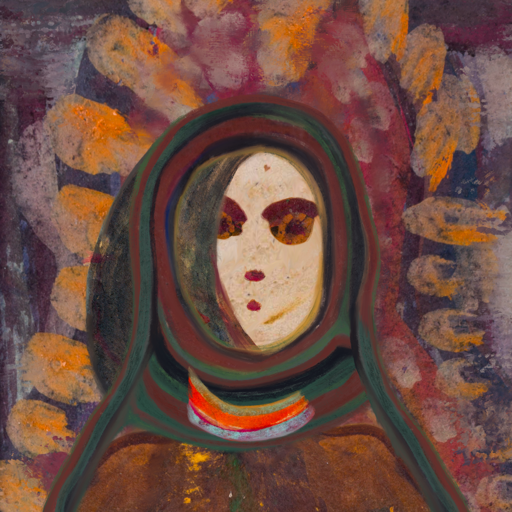
Background: Doll, Head And Neck Front: Rupkatha, Face Front: Doll, Bust: Comrade, Hair Front: Gypsy_Mother, Head Accessory: After_Raid_Scarf, Second Necklace: Blank, Necklace: Sisters, Baby: Blank